Interaction volume radius: 10 \u00c5
Interaction volume height: 25 \u00c5
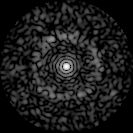
Disorder parameter: 0.8233